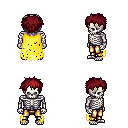
a pixel art fantasy rpg character, male body template, skeleton, yellow tattered cape, gold greaves, brunette bedhead hairstyle, four views (front, back, left, right), 2x2 character sprite sheet, small pixel art, hard edges, no anti-aliasing